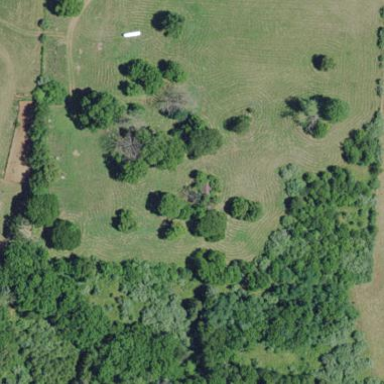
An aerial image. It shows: Farmyard area.